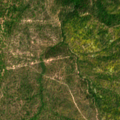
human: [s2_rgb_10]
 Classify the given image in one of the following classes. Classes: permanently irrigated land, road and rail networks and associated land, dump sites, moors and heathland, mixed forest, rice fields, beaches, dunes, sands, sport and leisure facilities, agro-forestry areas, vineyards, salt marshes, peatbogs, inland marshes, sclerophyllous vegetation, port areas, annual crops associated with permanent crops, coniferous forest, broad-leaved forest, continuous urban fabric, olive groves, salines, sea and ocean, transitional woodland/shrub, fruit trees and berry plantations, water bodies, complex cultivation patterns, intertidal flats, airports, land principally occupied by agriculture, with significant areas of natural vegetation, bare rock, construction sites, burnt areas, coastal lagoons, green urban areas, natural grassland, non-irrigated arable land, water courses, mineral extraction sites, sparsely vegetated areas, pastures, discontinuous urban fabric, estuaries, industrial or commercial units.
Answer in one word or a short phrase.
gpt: continuous urban fabric